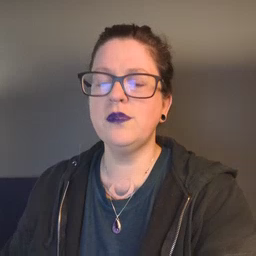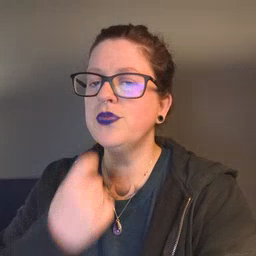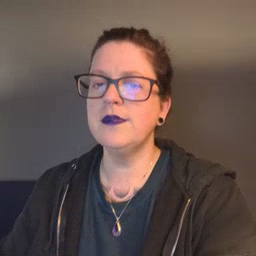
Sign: red